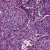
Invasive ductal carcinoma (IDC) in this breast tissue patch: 1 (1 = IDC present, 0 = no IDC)